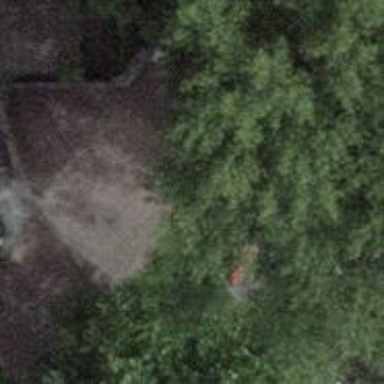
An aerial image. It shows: Red bench.